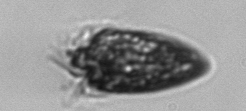
Label: Strombidium_tintinnodes